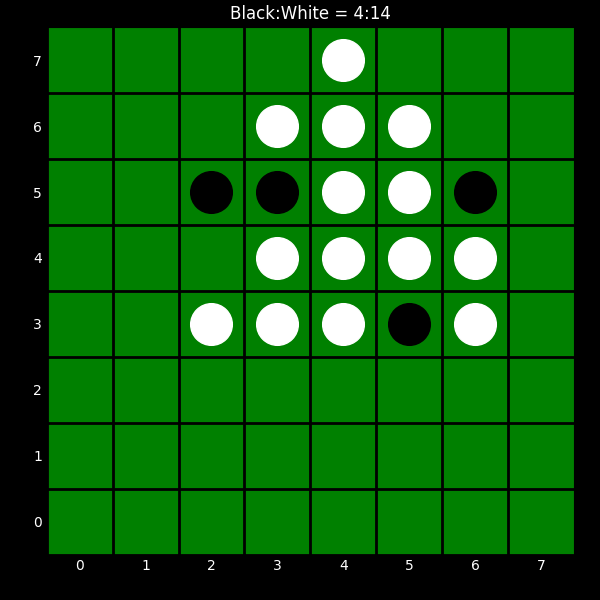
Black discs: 4
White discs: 14